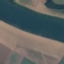
Land use / land cover class: River